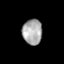
Tissue: lung
Cell type: Epithelial cells
Senescence score: 0.2205
Nuclear area (px): 484
Mean DAPI intensity: 170.663